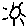
Label: sun